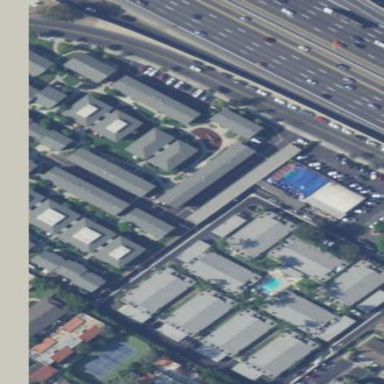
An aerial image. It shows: Residential area with apartments.